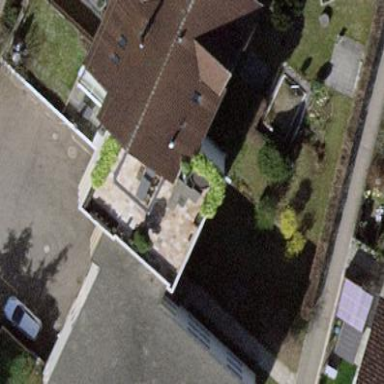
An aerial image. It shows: Building with flat roof.